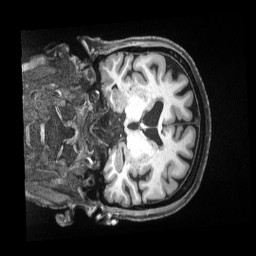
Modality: T1w
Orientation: coronal
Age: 68
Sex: female
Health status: ill
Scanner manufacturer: siemens
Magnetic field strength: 3 T
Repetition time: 2.5 s
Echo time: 0.00181 s